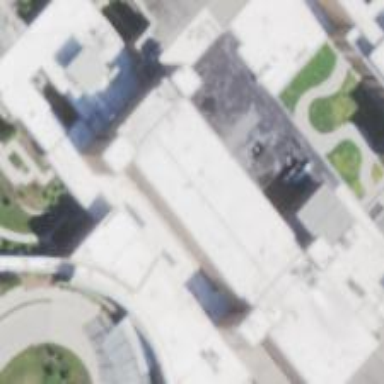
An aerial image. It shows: Healthcare facility identified as hospital.